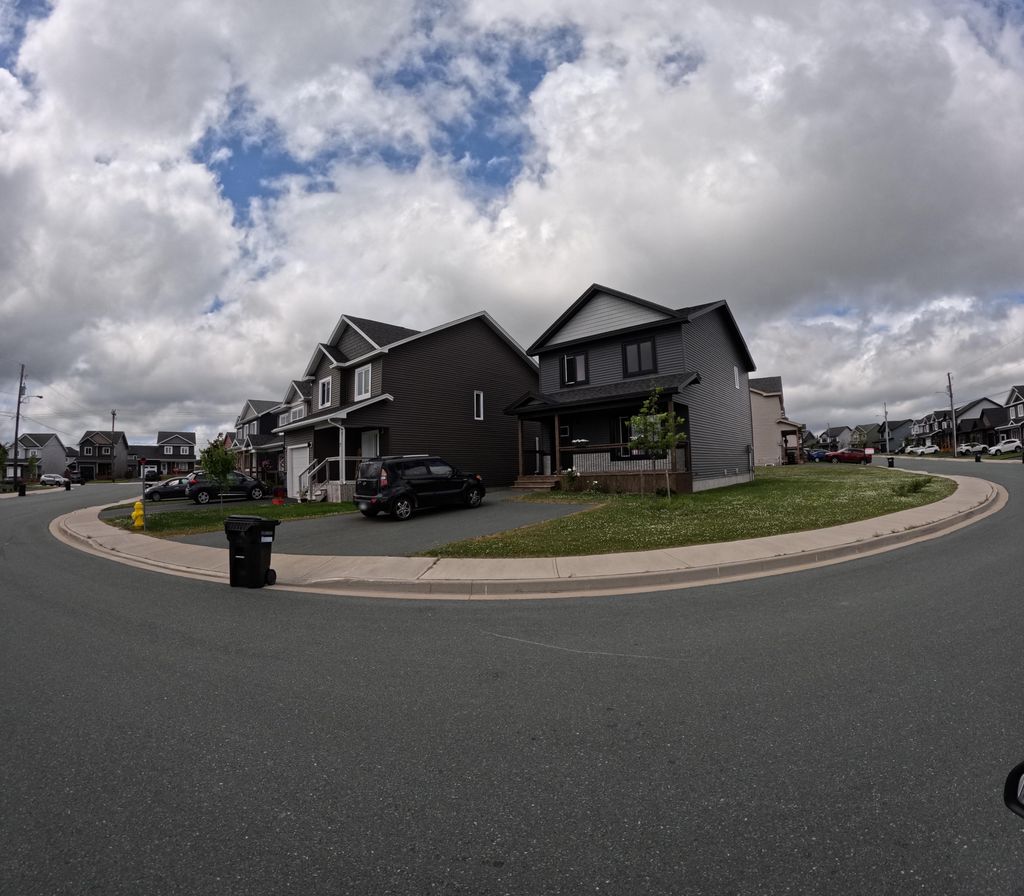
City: st_johns